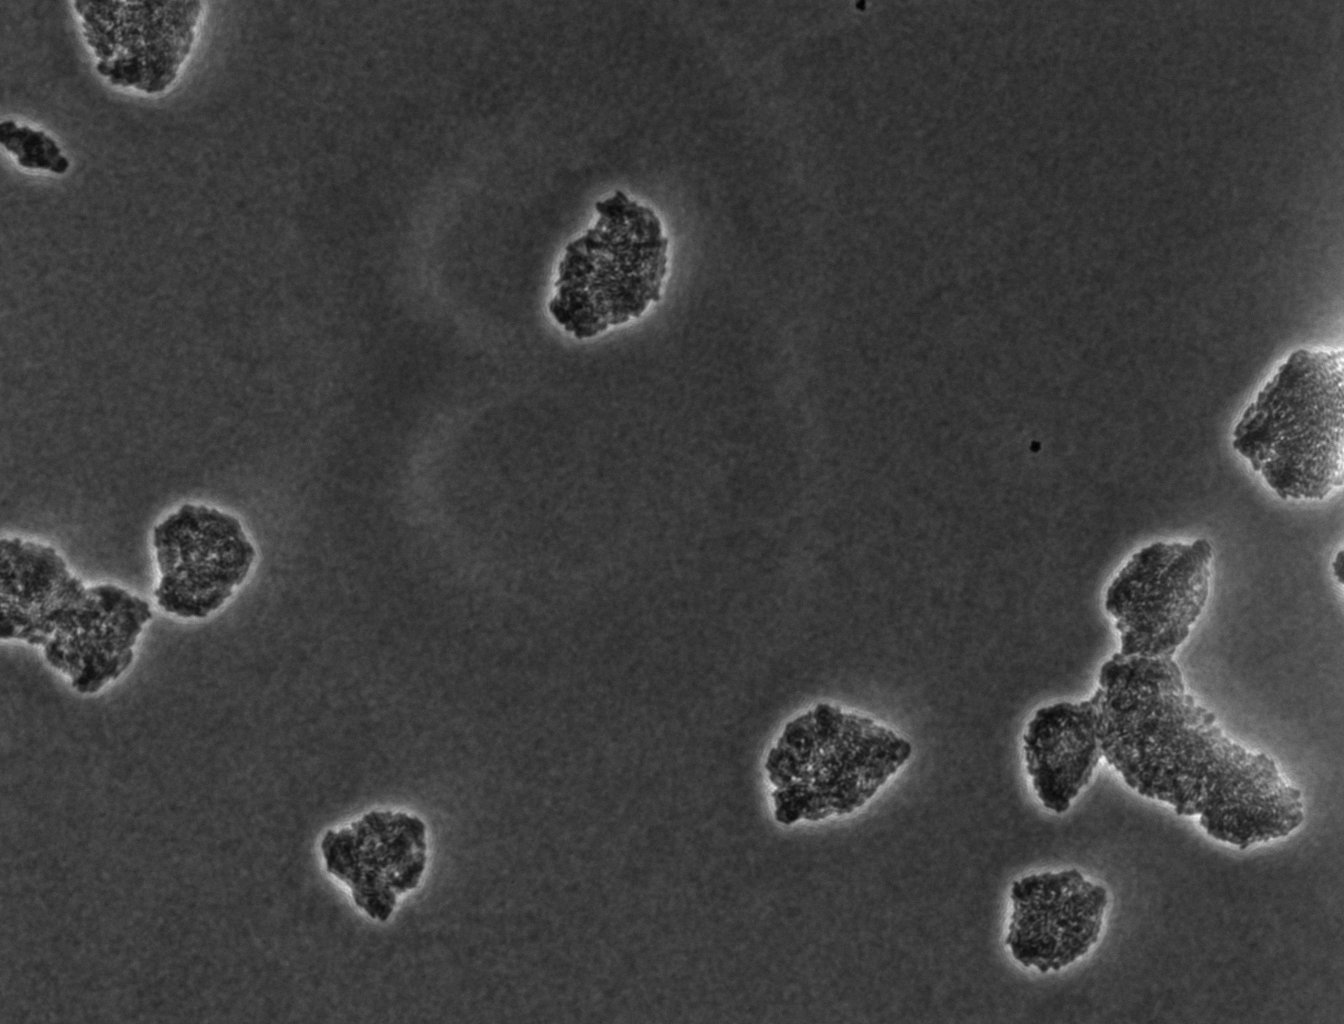
Phase contrast microscopy, 20x objective, 5 h incubation